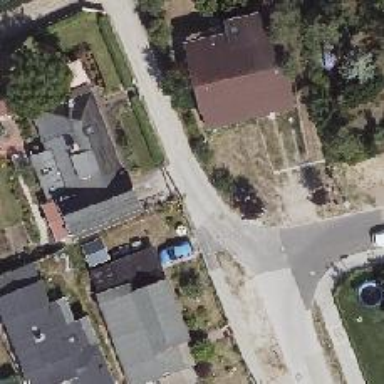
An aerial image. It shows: Residential road.